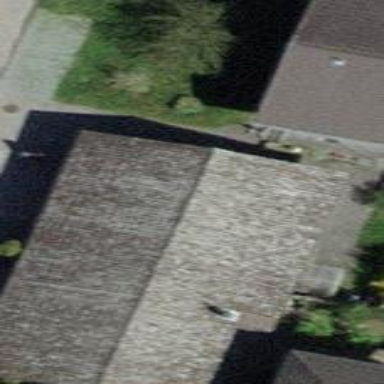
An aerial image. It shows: View of roof of building.